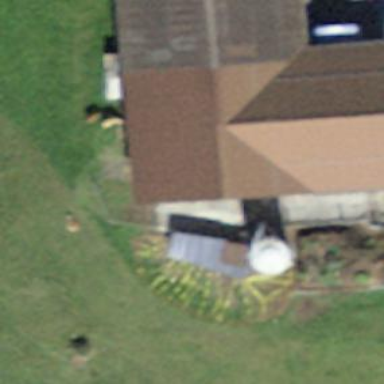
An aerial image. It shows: Barn.